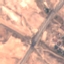
Label: Highway